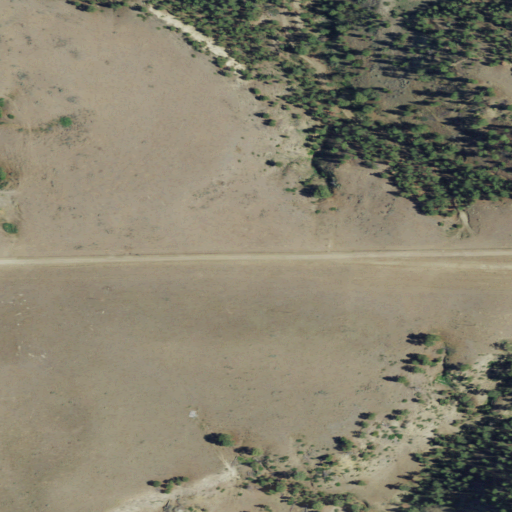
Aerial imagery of mountain in Montana named Baker Point containing grassland, evergreen forest, and shrub